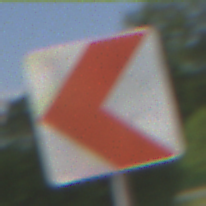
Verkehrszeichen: RichtungstafelnInKurvenKleinRechts
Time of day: Midday
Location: Outdoor (RoadRail)
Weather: PartlyCloudy
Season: NotSpecified
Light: Natural